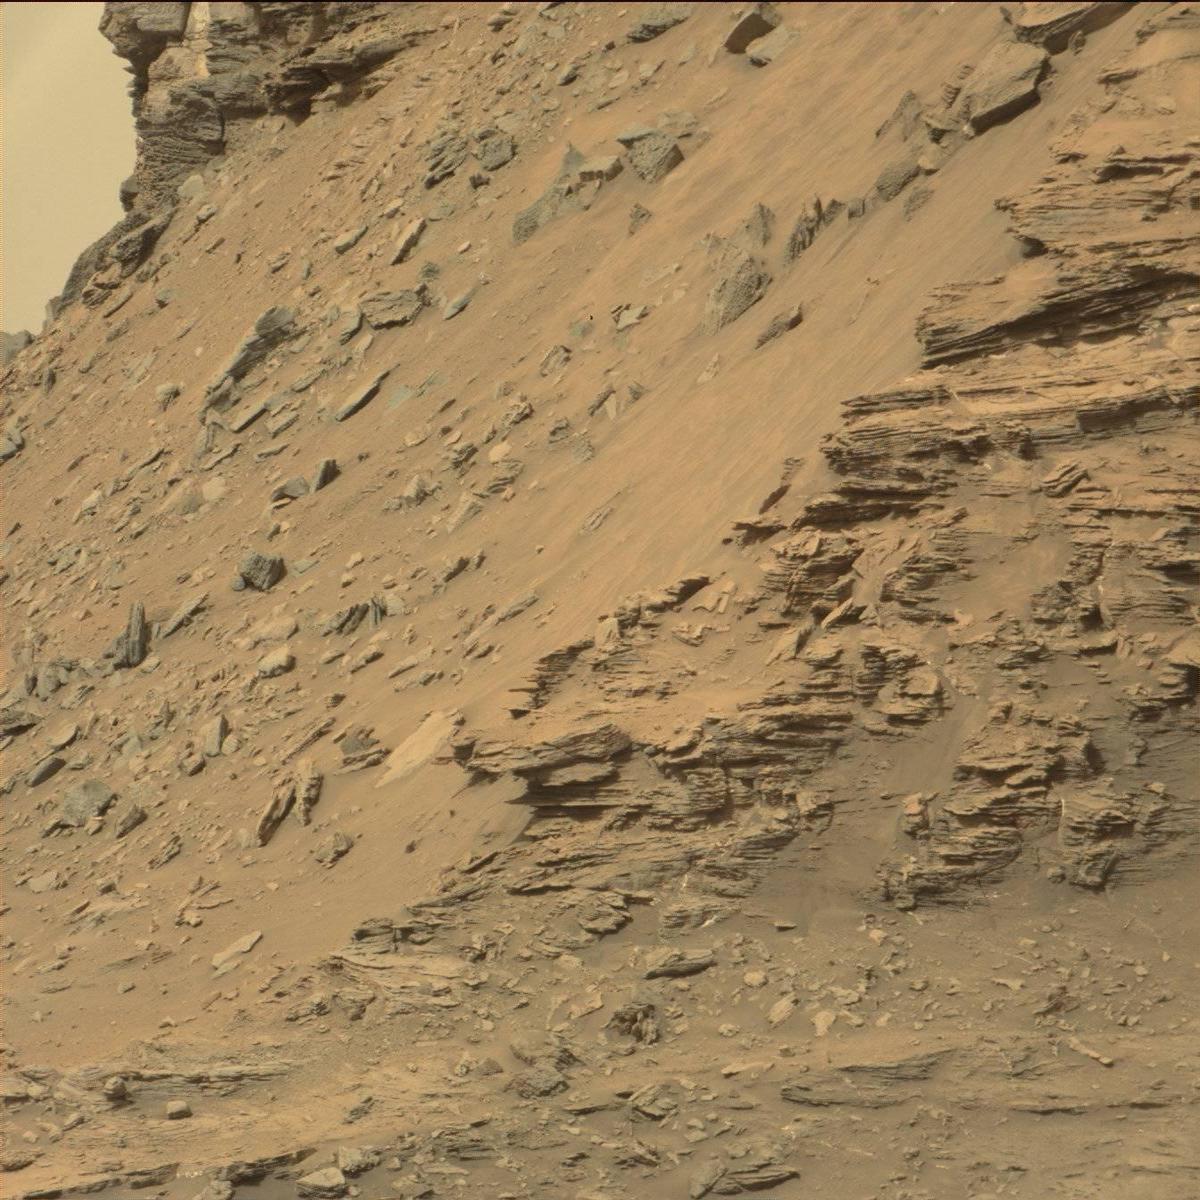
Terrain classes present: Bedrock, Sand / Soil, Sky